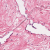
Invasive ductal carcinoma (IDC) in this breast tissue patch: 0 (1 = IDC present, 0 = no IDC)